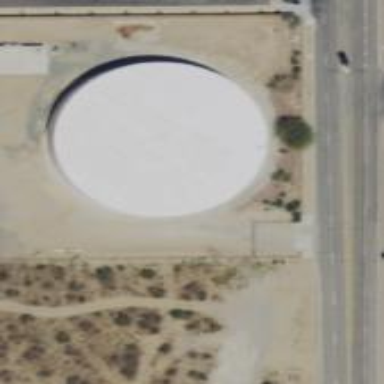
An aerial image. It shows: Building with storage tank.